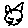
Label: cat